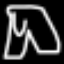
Label: pants